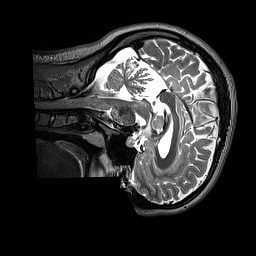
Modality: T2w
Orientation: sagittal
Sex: female
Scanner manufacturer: siemens
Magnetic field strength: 3 T
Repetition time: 3.2 s
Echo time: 0.409 s